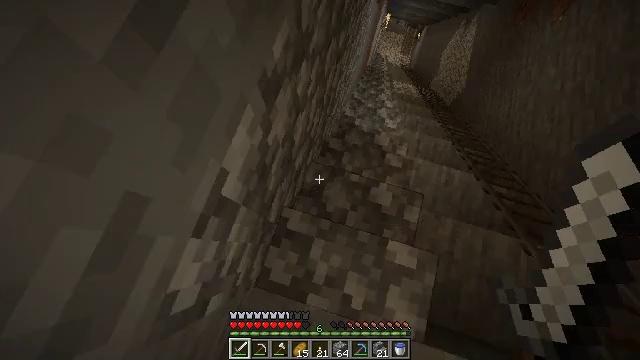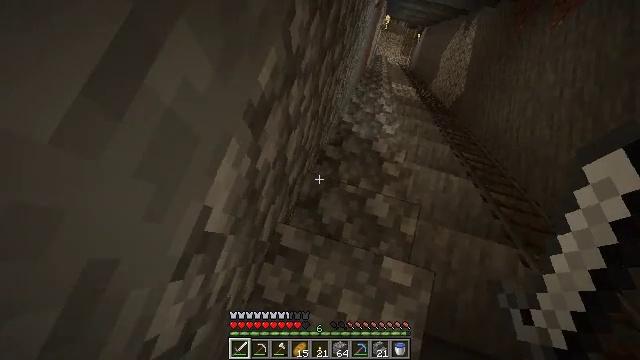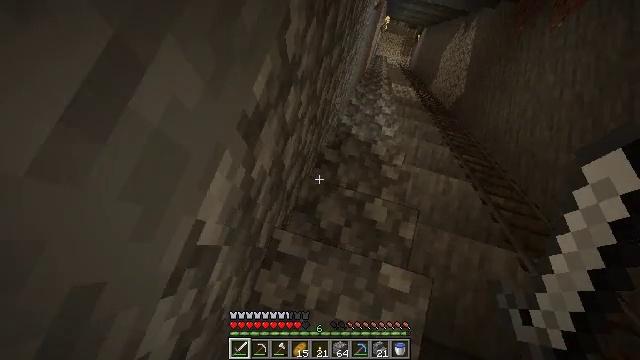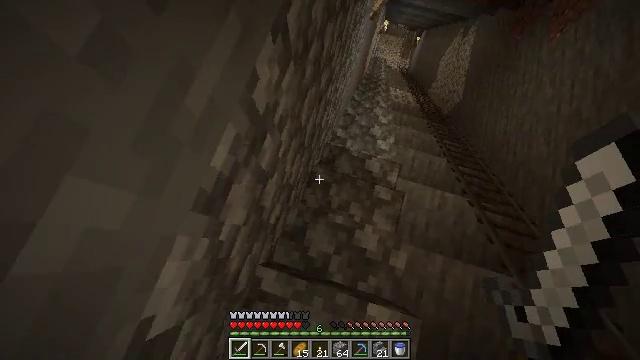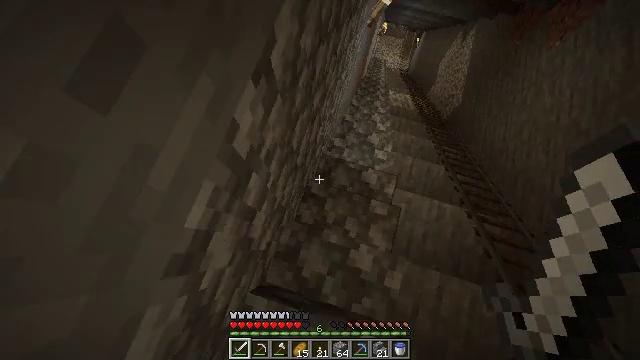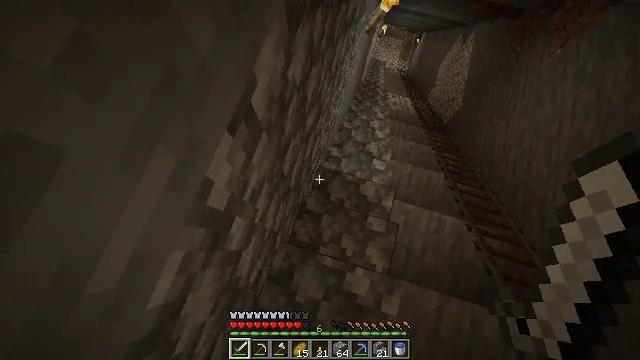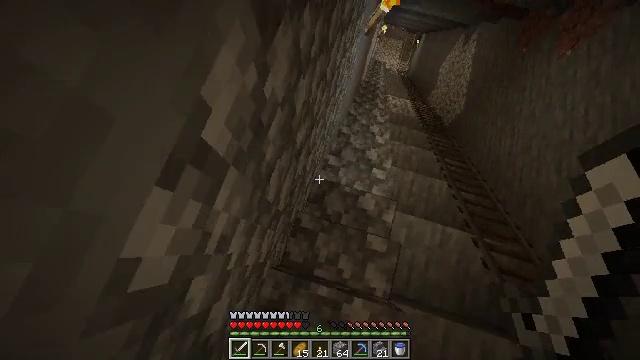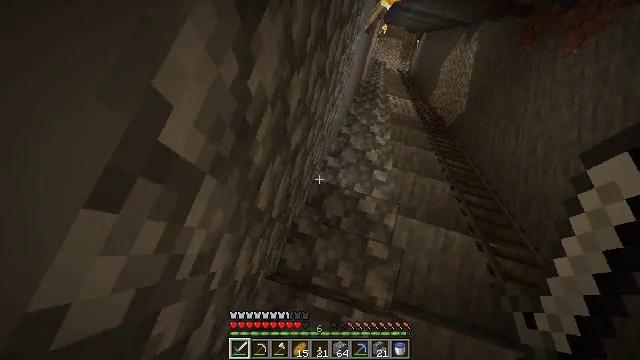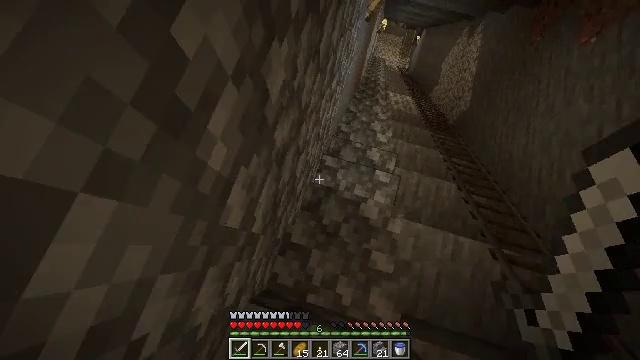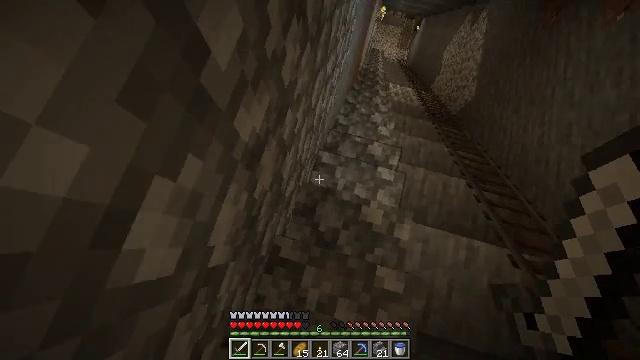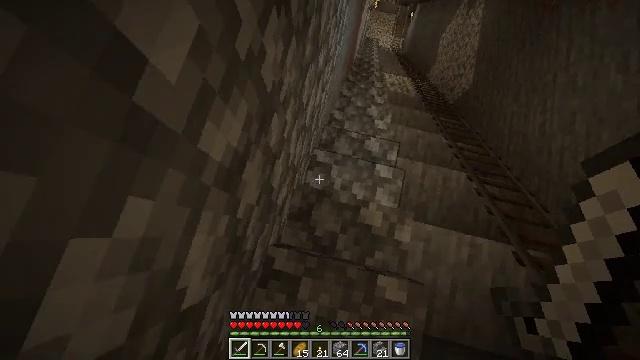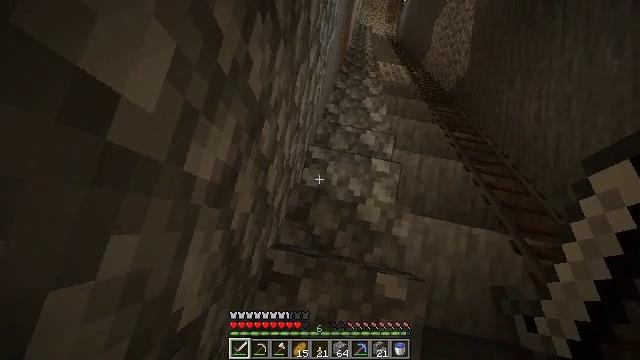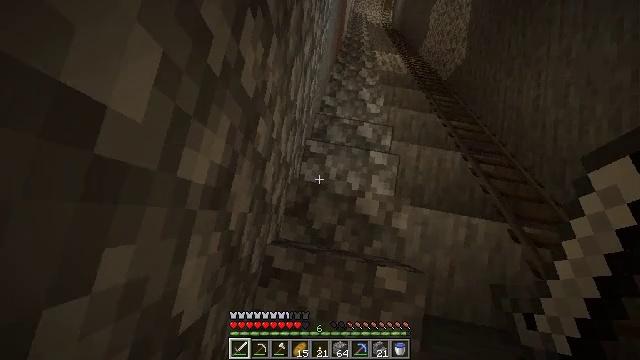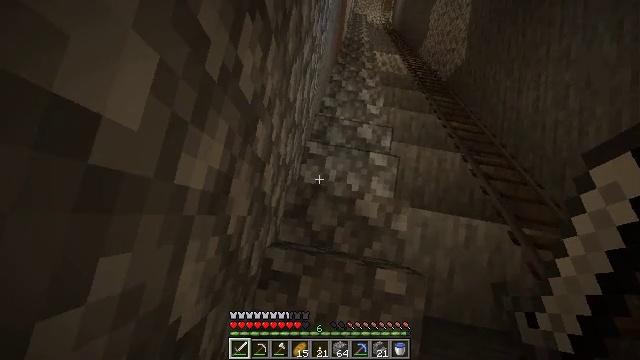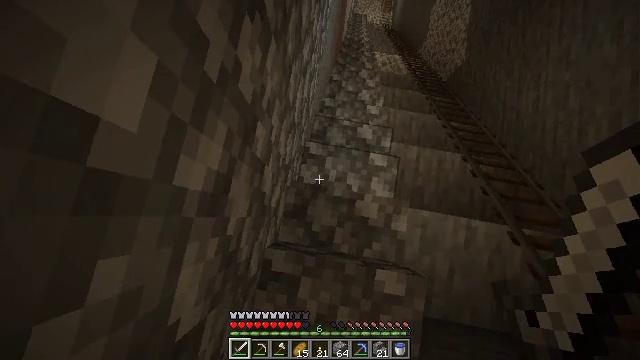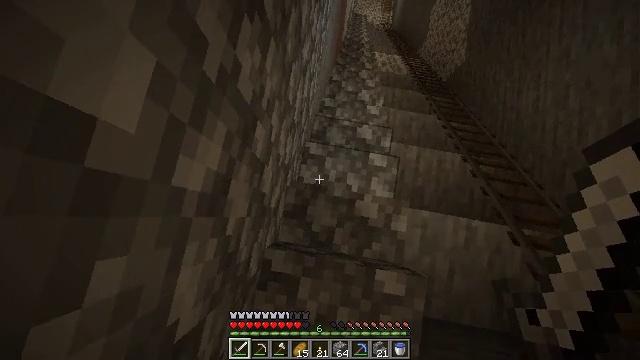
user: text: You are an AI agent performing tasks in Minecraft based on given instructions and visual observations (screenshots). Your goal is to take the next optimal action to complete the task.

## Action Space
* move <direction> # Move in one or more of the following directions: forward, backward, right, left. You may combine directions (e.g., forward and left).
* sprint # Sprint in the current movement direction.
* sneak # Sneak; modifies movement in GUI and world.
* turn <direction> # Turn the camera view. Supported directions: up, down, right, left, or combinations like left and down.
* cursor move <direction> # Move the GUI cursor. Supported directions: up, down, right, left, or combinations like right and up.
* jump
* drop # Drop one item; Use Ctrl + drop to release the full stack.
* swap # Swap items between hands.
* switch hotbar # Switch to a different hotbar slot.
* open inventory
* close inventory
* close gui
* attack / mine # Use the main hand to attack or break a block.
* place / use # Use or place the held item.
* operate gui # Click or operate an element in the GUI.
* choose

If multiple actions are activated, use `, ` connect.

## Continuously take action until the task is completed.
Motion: motion action
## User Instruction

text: Gather stone by using a pickaxe.
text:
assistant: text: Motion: move forward
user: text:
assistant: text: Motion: move forward
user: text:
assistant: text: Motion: move forward
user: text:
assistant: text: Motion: move forward
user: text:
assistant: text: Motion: move forward
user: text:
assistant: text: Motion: move forward
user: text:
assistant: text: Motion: no_op
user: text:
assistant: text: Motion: no_op
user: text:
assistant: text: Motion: turn down
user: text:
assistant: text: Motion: turn right and down
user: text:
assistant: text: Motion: turn right and down
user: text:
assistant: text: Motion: turn right and down
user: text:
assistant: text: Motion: no_op
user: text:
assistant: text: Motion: no_op
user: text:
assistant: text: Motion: no_op
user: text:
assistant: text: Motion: no_op
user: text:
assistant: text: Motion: no_op
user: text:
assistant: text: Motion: no_op
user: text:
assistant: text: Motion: no_op
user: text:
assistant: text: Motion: turn right and down
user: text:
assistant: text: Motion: turn right and up
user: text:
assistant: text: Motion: turn right and up
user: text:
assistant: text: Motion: turn right and up
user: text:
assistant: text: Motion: turn right and up
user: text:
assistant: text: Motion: turn right and up
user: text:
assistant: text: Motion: turn right and up
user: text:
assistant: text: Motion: turn right and up
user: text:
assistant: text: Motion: turn right and up
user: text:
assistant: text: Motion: no_op
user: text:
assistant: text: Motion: no_op